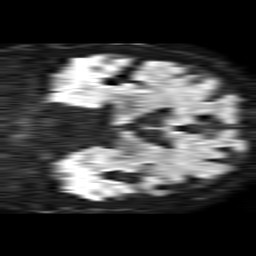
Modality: TRACE
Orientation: coronal
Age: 75
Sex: male
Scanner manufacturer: philips
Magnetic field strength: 1.5 T
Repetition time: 4.6 s
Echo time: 0.08517 s